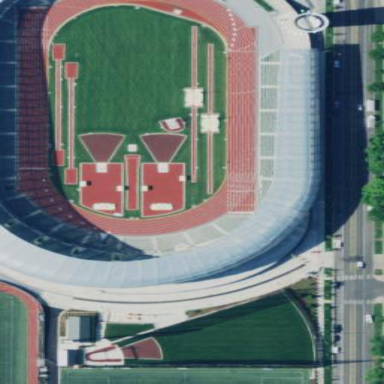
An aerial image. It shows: Sports center designed for athletics on leisure land.